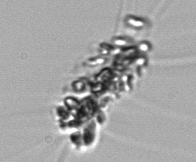
Label: Chaetoceros_didymus_TAG_external_flagellate